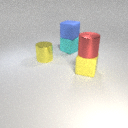
large yellow metal cylinder to the left of large cyan rubber cube